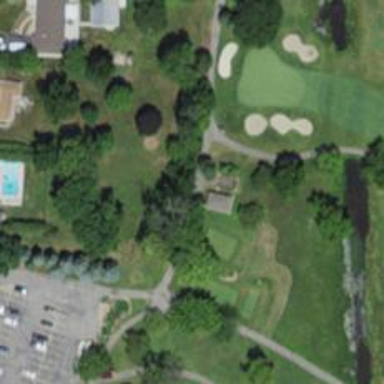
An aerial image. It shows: Service road designated as golf cart path.